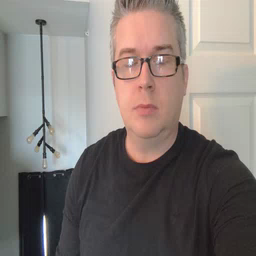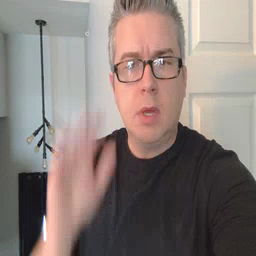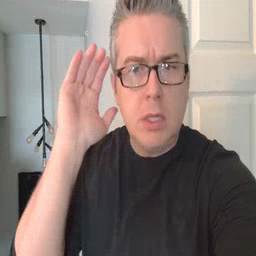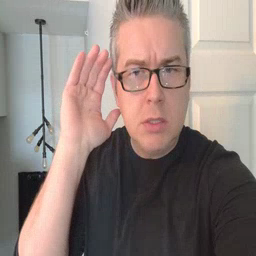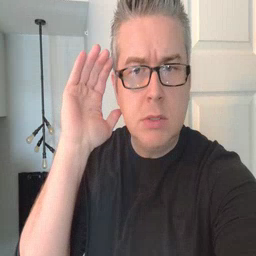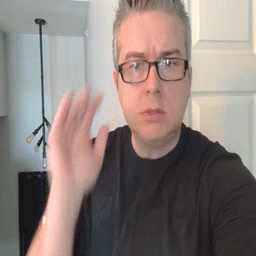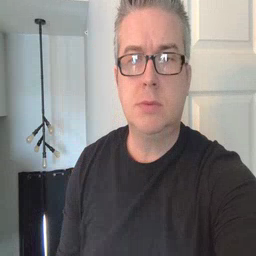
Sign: listen